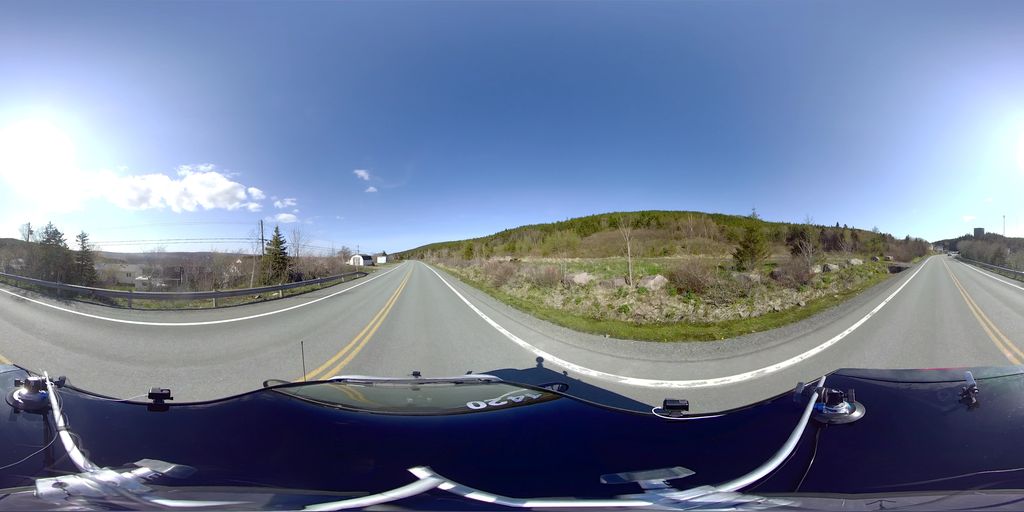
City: st_johns